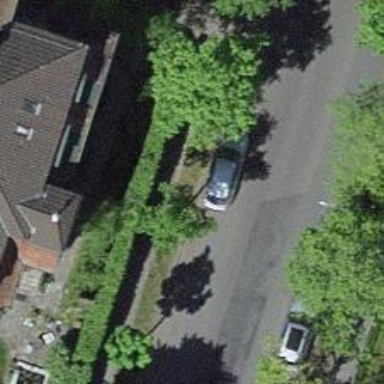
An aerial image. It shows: Tree-lined avenue.